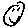
Label: smiley face